Question: The html / CSS I've been using is below.
When the cursor is over .buttonR, there is no :hover effect, nor does it properly submit when clicked. There is a 6-pixel dead area on that right side that I'm trying to get around. Any suggestions? Is there a flaw in my original approach at achieving rounded-corner buttons?
Thanks.
'''
<span class="buttonR">
<input type="submit" id="updateReview" class="buttonL" value="Save changes" />
</span>
.buttonL
{
font-size: 18px;
height: 26px;
padding: 0px 0px 8px 6px;
background-color: transparent;
background-image: url('../Images/buttonL.gif');
background-repeat: no-repeat;
cursor: pointer;
margin: 0px 0px 0px 6px;
}
.buttonR
{
float: left;
padding-right: 6px;
height: 26px;
background-color: transparent;
background: url('../Images/buttonR.gif') no-repeat scroll top right;
margin: 0px 6px 0px 0px;
}
'''
So I've managed to solve the "dead area" problem using a variation of zzzz's answer:
'''
<button type="submit" class="buttonR">
<span class="buttonL">Save Changes</span>
</button>
'''
but for the life of me, I cannot get a consistent vertical alignment between browsers. Chrome and IE are aligned, while Firefox will have a 2 pixel variance between .buttonL and .buttonR.
I've heard of variances between browsers, but thought for sure there was a workaround somewhere. I can't find it... damnation this is frustrating.
Here's what I wound up with after an hour of messing with the padding and margins:

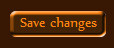
Answer: You'll have to check if it works in IE etc:
'''
<button type="submit" class="buttonR">
<span class="buttonL">Save Changes</span>
</button>
'''
I try to avoid the button element, but it may be of help to you in this case.